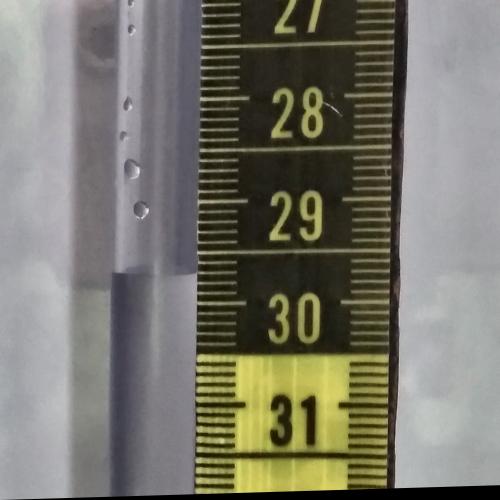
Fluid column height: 29.7 cm